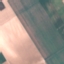
Label: AnnualCrop